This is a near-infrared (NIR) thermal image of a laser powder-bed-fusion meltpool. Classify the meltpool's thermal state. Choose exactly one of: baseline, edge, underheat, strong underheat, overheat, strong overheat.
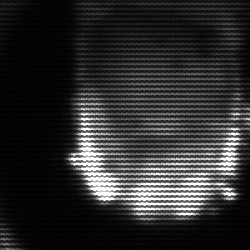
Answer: strong underheat